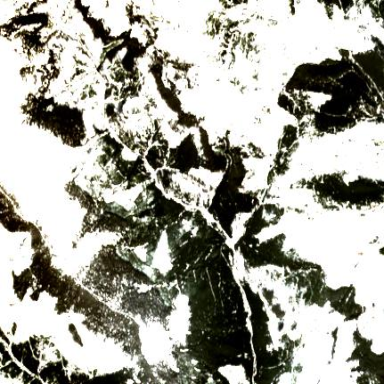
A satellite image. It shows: Coniferous forest area.